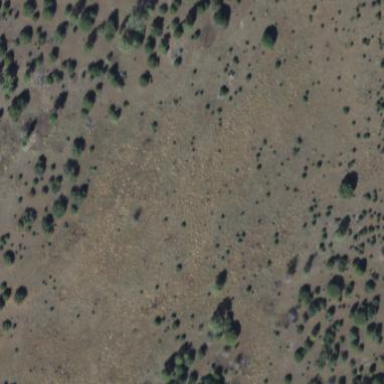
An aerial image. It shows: Area covered in scrub vegetation.